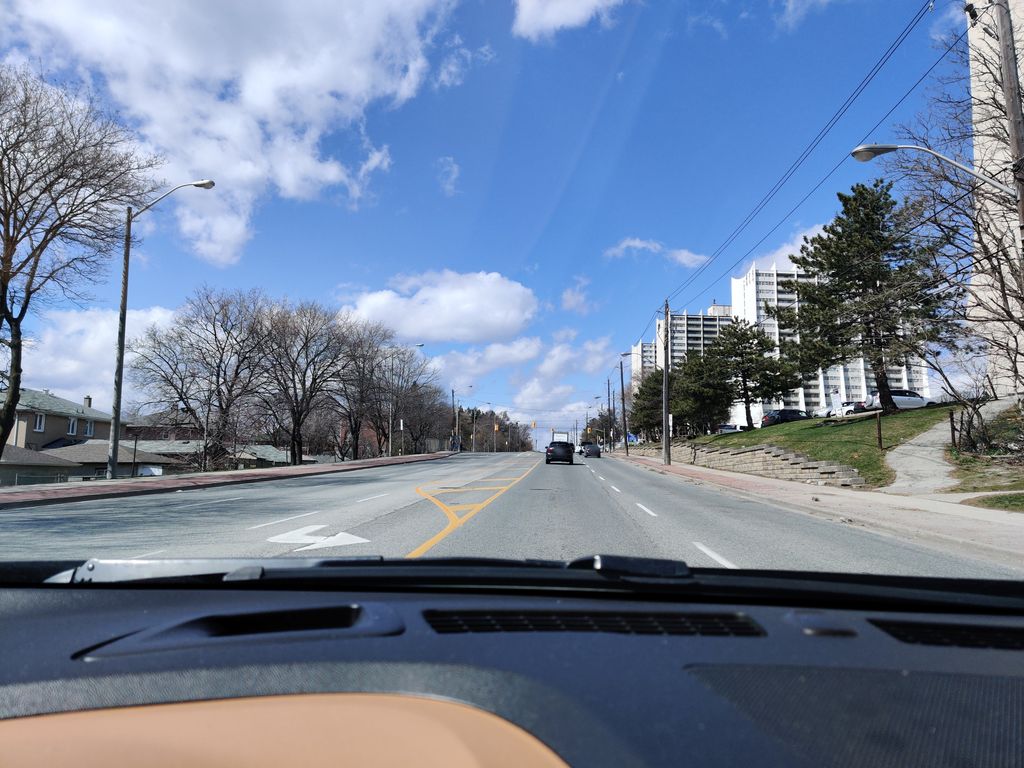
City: toronto